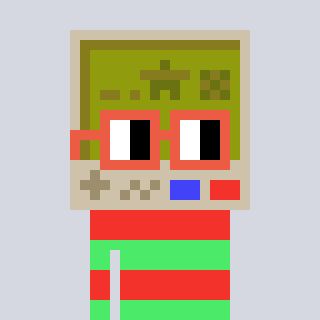
a pixel art character with square orange glasses, a gameboy-shaped head and a teal-colored body on a cool background